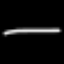
Label: line